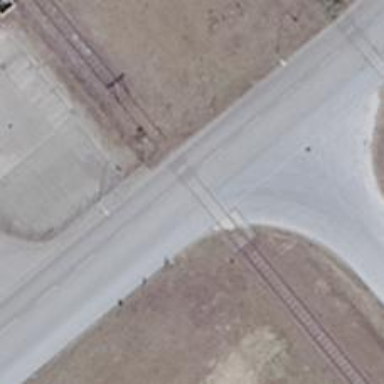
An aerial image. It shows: Railway level crossing.